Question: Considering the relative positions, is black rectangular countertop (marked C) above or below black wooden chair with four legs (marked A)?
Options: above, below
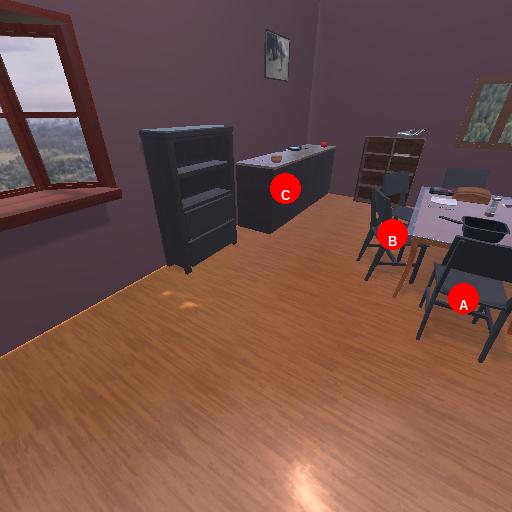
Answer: above